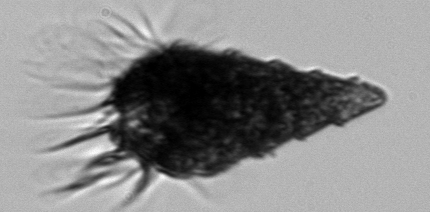
Label: Laboea_strobila